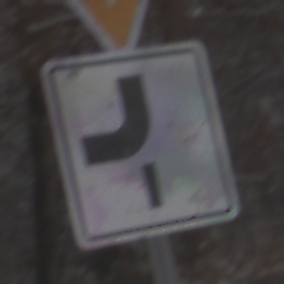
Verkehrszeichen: VerlaufVorfahrtsstrasse7
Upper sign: VorfahrtGewaehren
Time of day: MorningAfternoon
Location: Outdoor (Nature)
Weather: PartlyCloudy
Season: Winter
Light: Natural